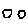
Label: hexagon